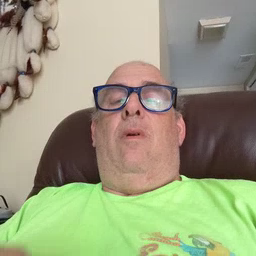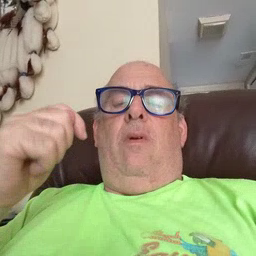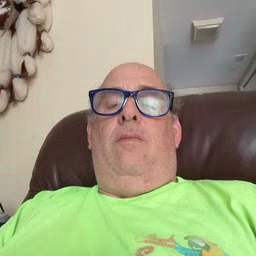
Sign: toy